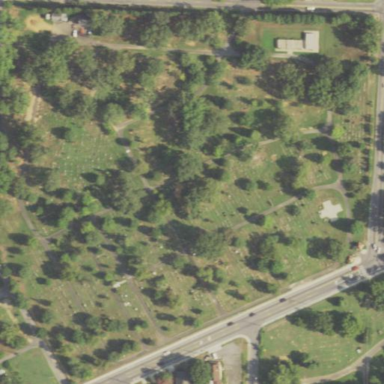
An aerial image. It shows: Cemetery.